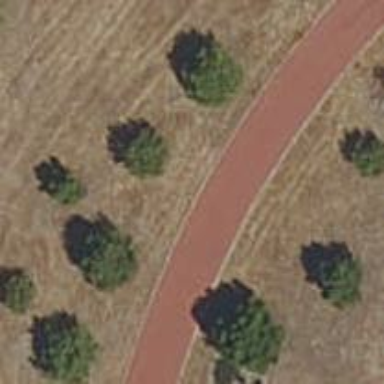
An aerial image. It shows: Asphalt cycleway.